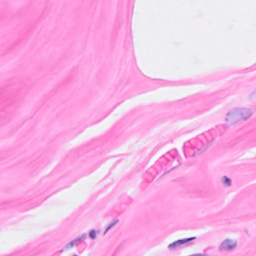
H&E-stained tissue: Breast